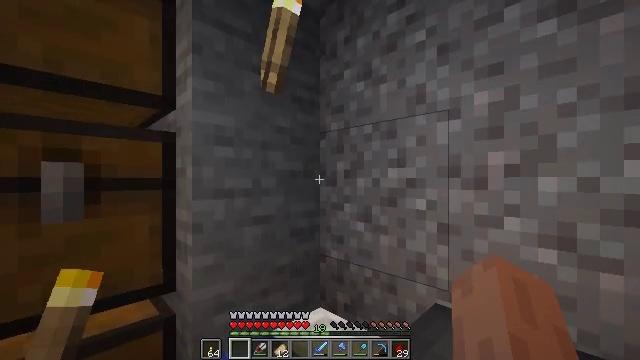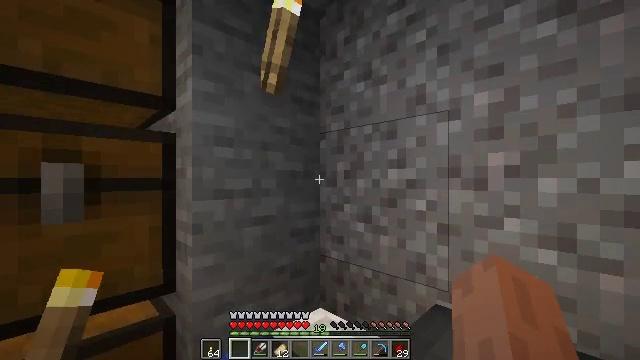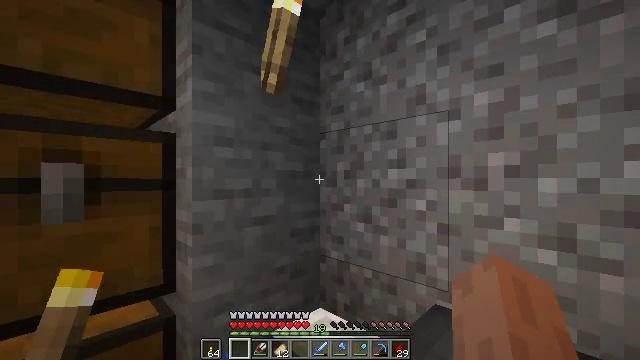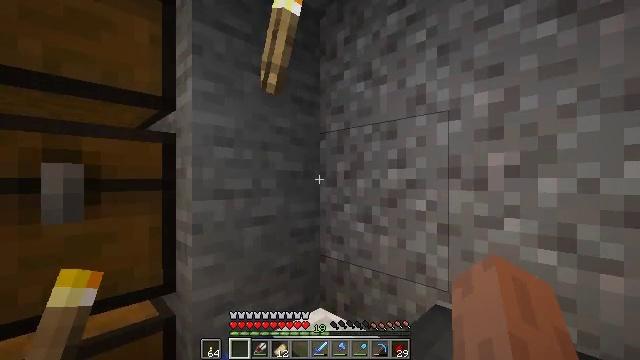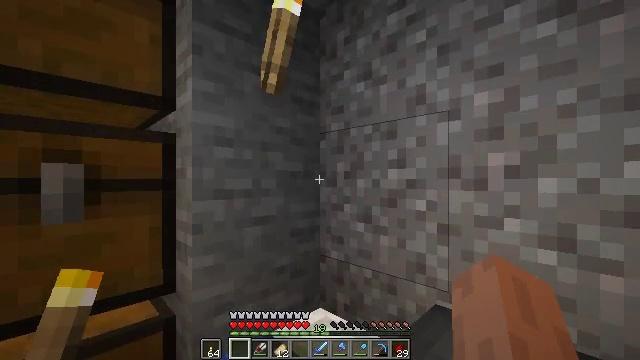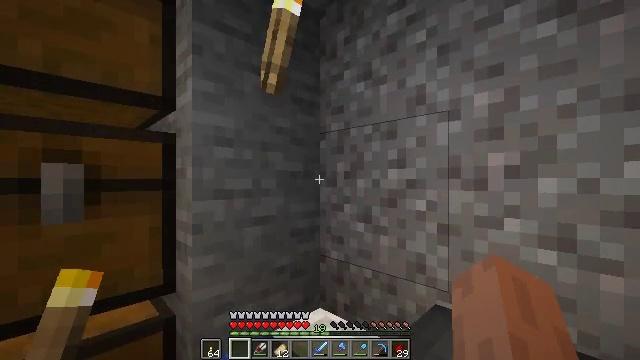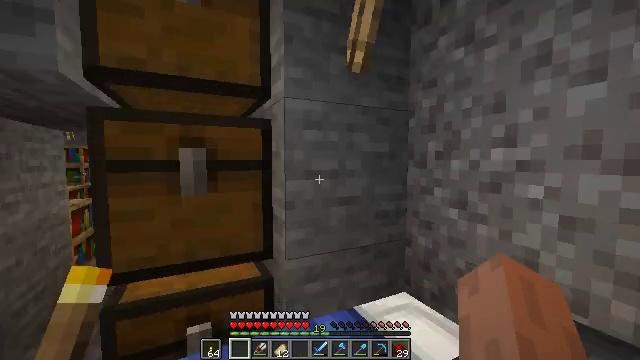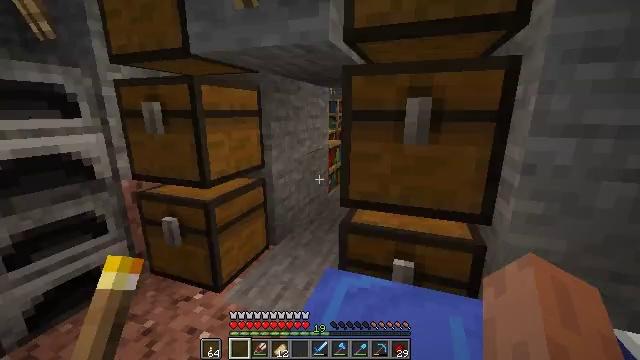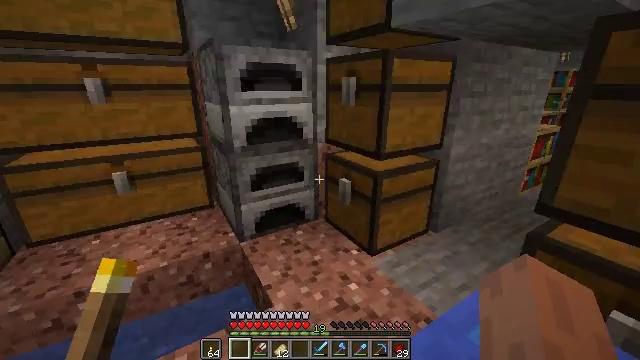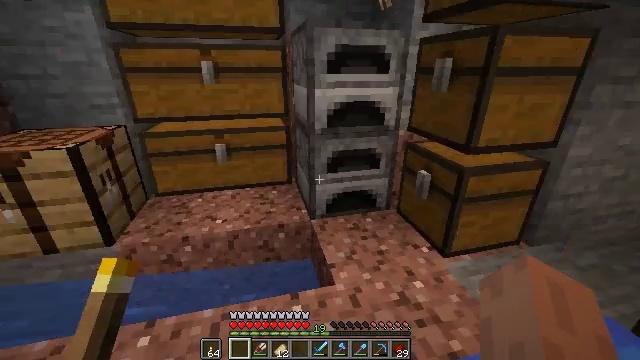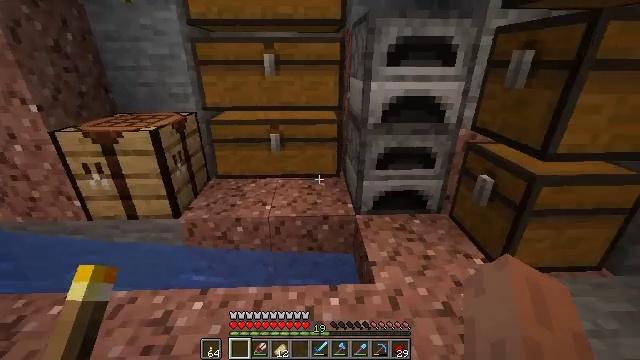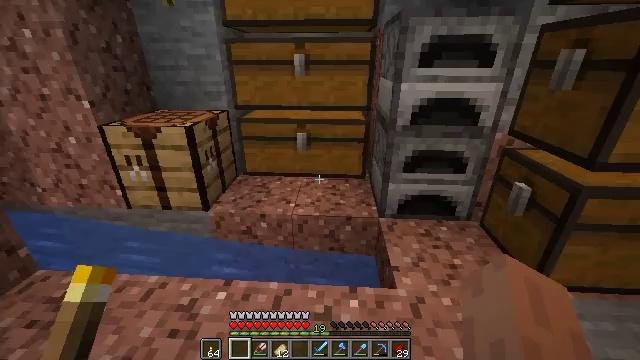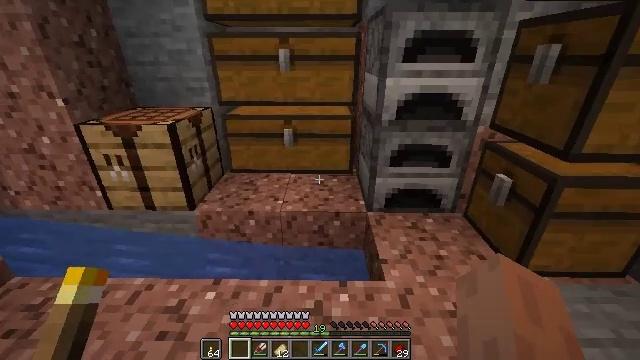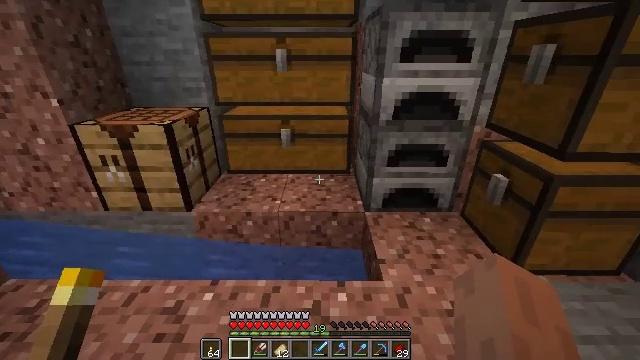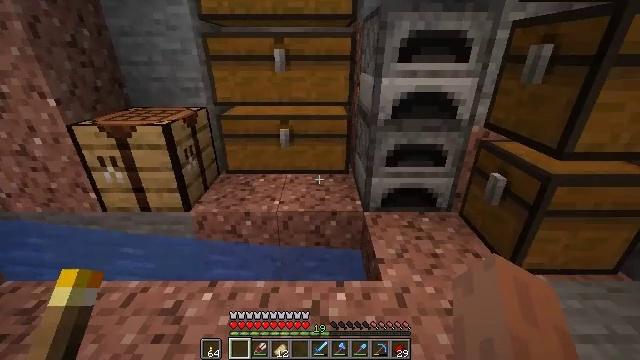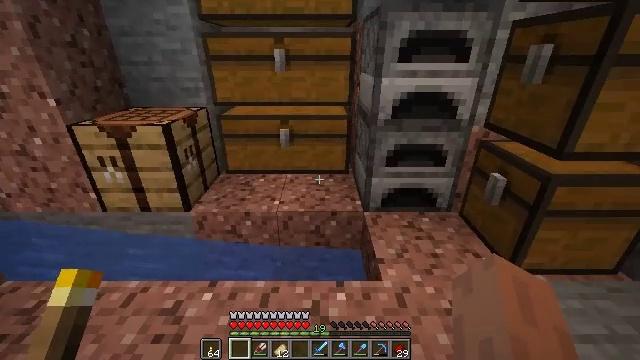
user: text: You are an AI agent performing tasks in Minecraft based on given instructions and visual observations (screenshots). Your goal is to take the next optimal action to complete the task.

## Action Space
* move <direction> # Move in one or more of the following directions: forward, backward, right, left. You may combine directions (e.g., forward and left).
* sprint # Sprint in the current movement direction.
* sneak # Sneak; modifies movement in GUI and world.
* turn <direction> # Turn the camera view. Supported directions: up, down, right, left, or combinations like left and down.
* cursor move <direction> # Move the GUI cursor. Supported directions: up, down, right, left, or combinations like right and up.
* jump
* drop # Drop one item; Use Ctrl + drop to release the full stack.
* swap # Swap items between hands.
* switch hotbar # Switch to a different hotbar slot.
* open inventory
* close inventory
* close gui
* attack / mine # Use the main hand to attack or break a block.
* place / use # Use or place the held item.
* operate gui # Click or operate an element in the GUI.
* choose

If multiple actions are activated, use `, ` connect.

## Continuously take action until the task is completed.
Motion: motion action
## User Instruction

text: Open a furnace to smelt glass.
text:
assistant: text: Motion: no_op
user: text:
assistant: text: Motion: no_op
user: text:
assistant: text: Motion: no_op
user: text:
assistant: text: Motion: no_op
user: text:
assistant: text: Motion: no_op
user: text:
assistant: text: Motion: turn left and down
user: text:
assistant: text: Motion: turn left and down
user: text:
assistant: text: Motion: turn left and down
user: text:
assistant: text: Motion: turn left and down
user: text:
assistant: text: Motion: turn left and down
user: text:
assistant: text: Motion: turn left
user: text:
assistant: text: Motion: turn right
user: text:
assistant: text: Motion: no_op
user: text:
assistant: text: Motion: no_op
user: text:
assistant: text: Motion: no_op
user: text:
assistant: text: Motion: no_op
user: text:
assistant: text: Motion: no_op
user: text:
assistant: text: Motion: turn left
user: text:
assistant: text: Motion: turn left and up
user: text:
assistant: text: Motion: turn left
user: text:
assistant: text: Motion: turn left
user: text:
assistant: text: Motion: turn left and up
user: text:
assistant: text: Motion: no_op
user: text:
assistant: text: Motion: no_op
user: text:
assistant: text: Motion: no_op
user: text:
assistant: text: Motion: turn right and up
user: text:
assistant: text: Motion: turn right
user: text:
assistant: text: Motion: turn right
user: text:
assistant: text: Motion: no_op
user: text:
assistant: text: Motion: no_op